Field crop: maize
Growth stage: 2
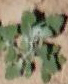
Species: chenopodium